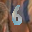
Label: 6